Field crop: maize
Growth stage: 1
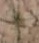
Species: salsola